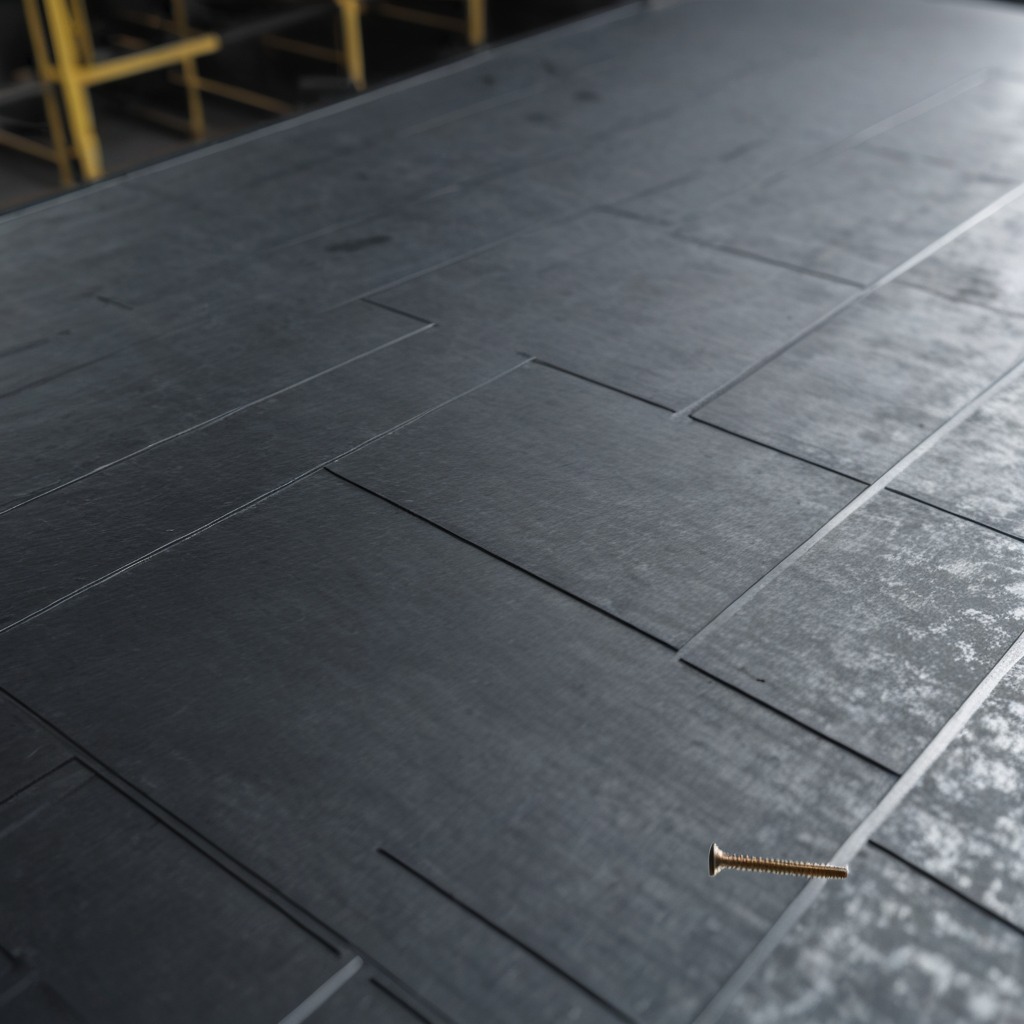
A metal screw is lying on the cold steel table in a mining workshop.